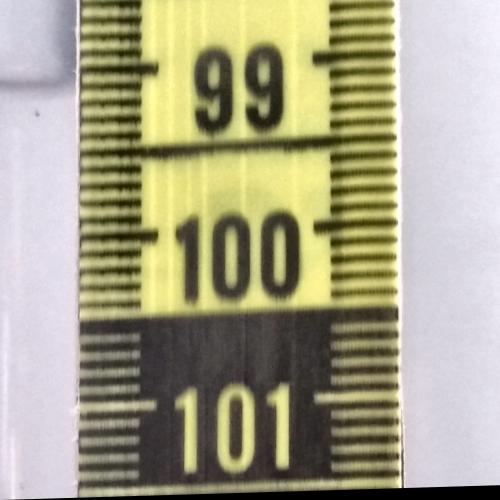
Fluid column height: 99.1 cm